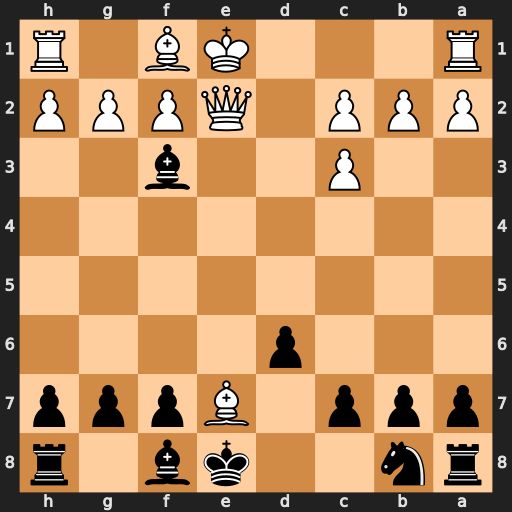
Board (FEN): rn2kb1r/ppp1Bppp/3p4/8/8/2P2b2/PPP1QPPP/R3KB1R
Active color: b
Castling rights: KQkq
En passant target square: -
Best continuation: Bxe2 Bxf8 Bxf1 Bxg7 Rg8 Kxf1 Rxg7